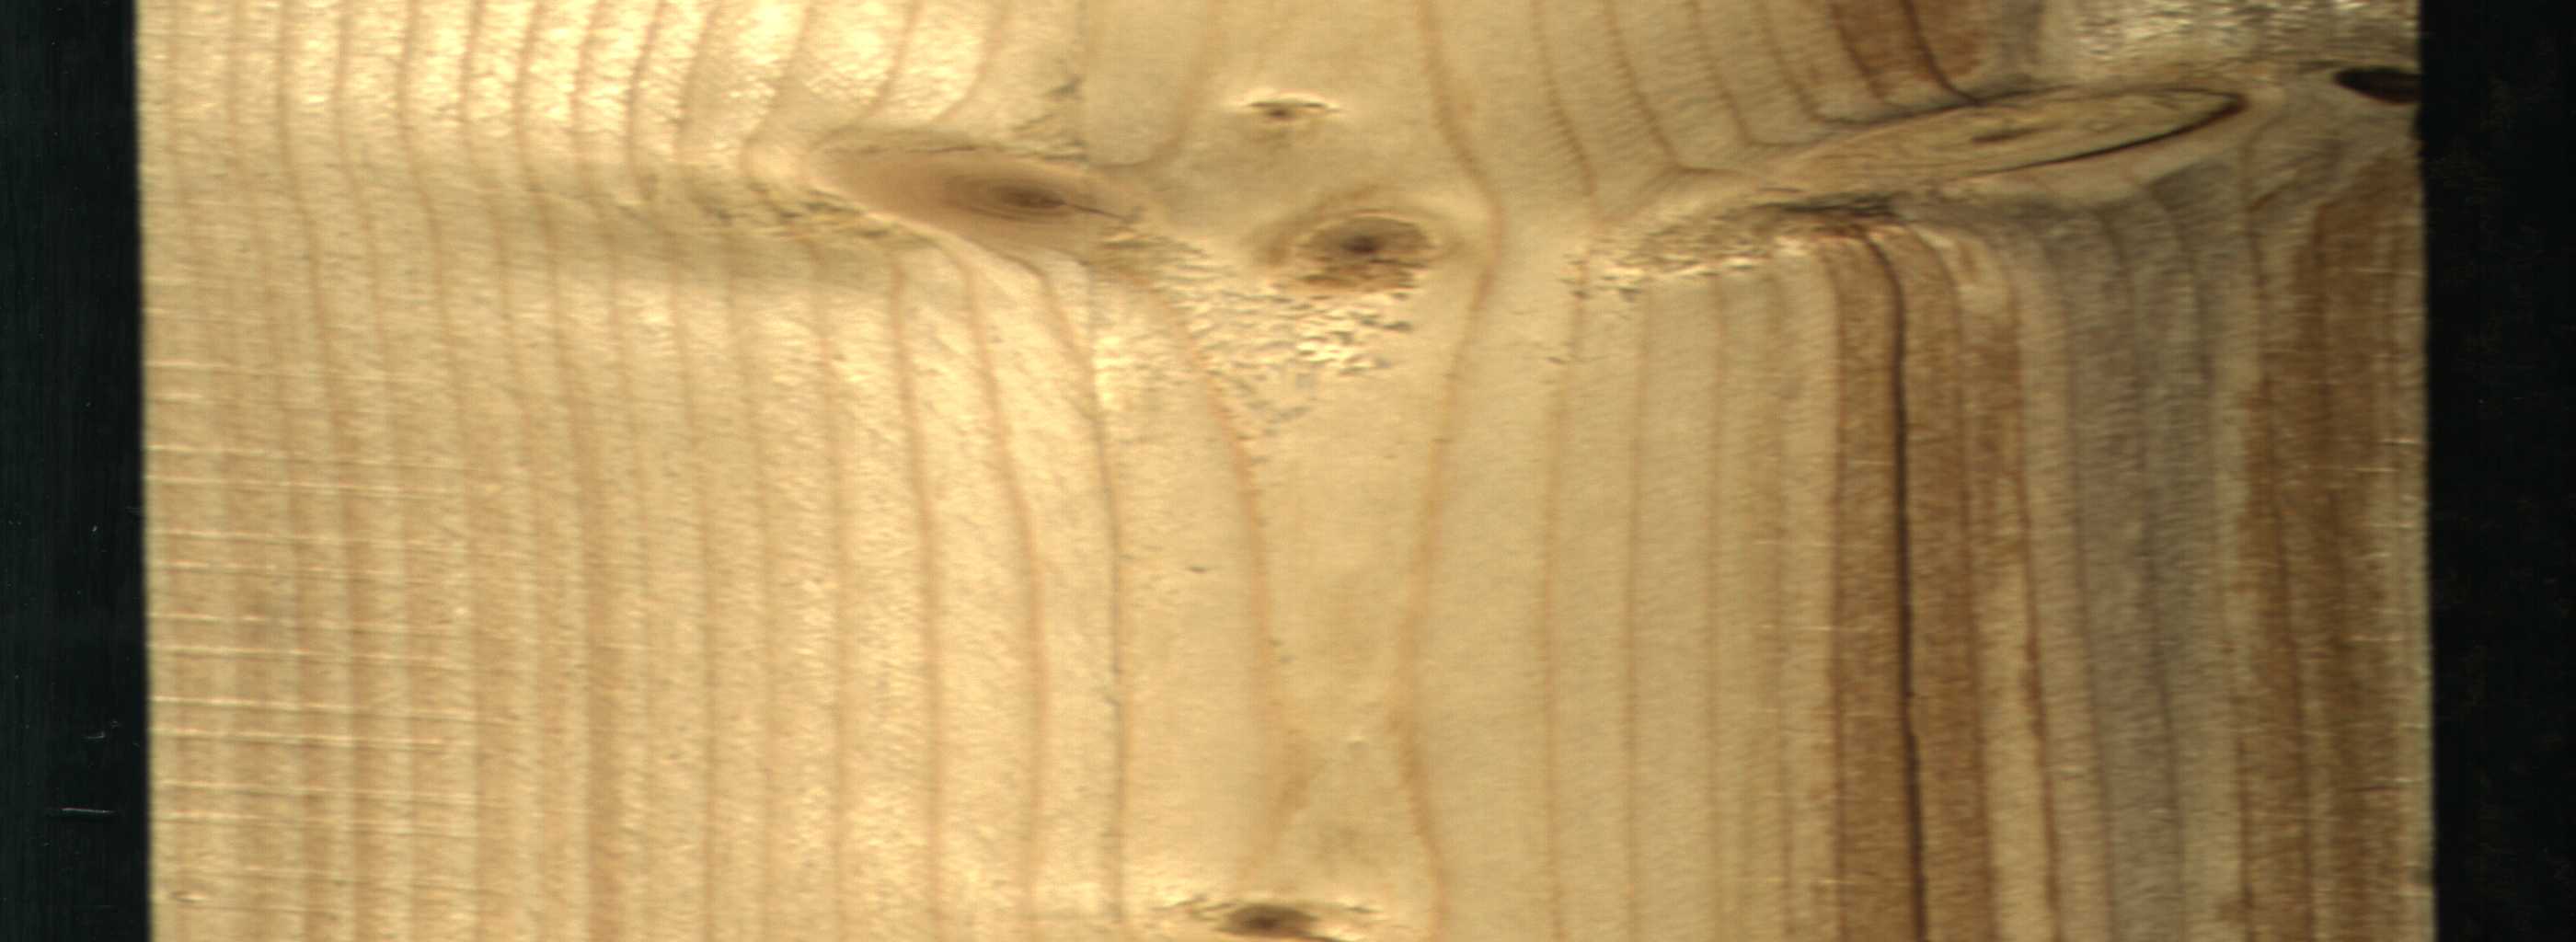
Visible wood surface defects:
Knot_missing
Live_Knot
Live_Knot
Live_Knot
Live_Knot
Live_Knot